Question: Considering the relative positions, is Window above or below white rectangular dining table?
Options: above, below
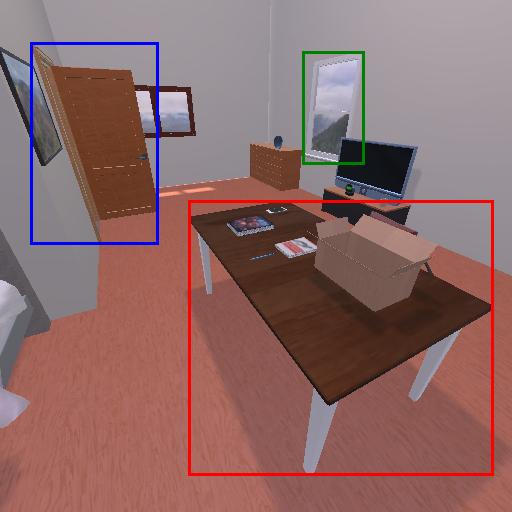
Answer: above